Question: Determine on which devices will signal appearIf computer-A sends a message(notification) to computer-B ('Sw - switcher', 'R - repeater').
Here is image:

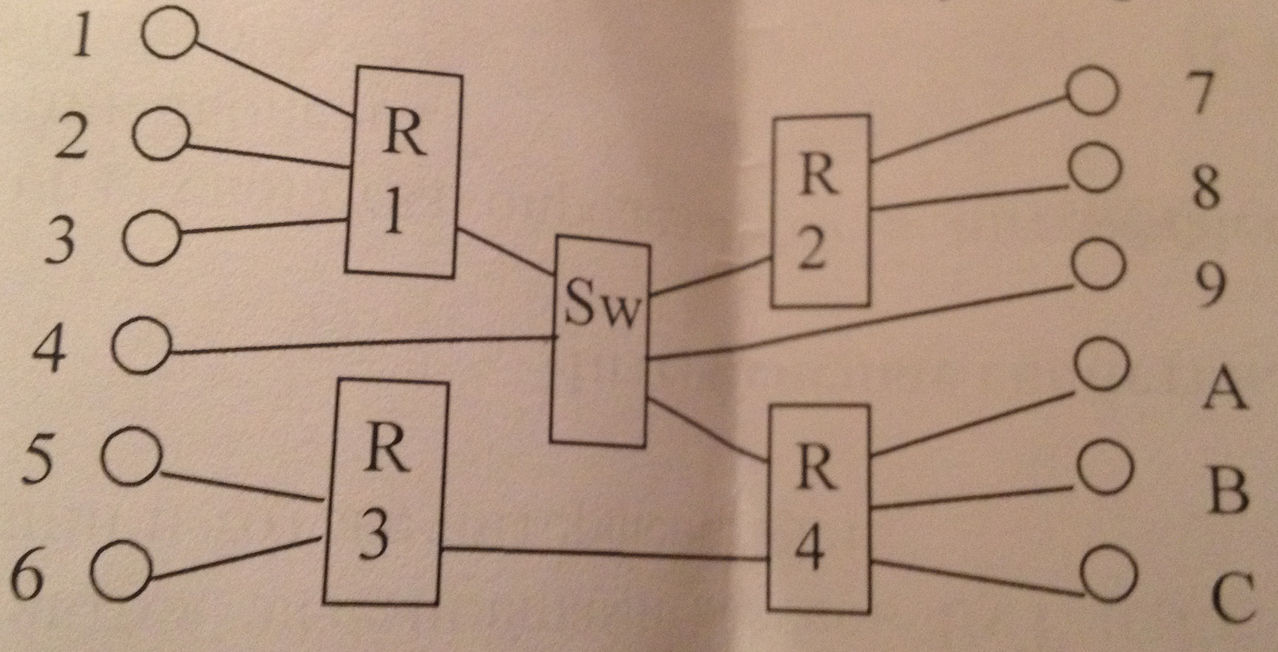
Answer: R4 and Sw: because package's trip is A->R4-Sw (route package to B)->R4->B